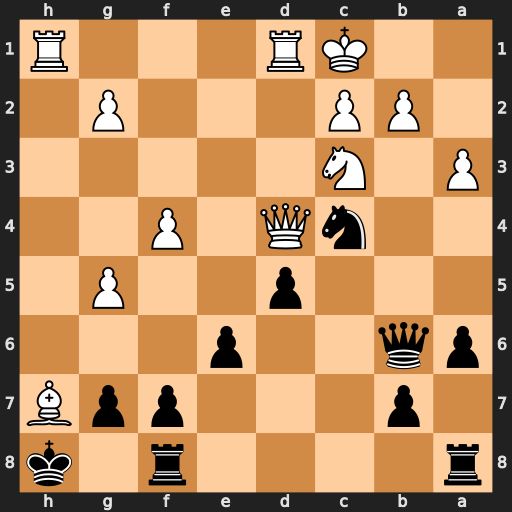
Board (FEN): r4r1k/1p3ppB/pq2p3/3p2P1/2nQ1P2/P1N5/1PP3P1/2KR3R
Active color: b
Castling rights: -
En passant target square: -
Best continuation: Qxb2#